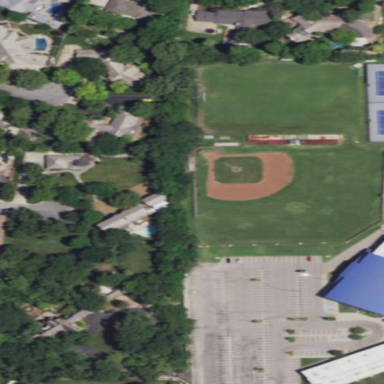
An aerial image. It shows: Baseball pitch for leisure land activities.